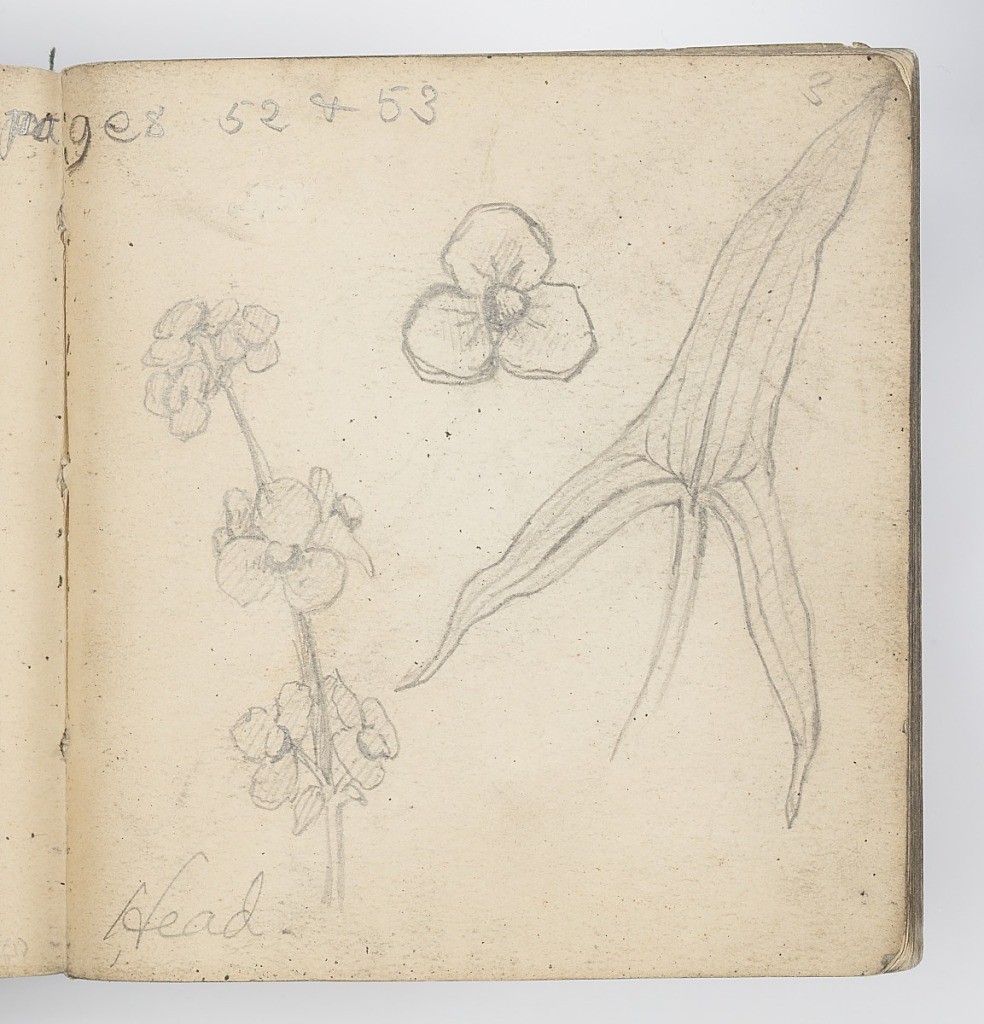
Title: Sketchbook Page: Arrow Head
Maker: Kenyon Cox, American, 1856–1919
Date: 1874
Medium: Graphite on paper
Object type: Sketchbook folio
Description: Recto: Sketch of three groups of flowers on a stem, left; study of single flower, center; study of three-pronged leaf, right.
Verso: Sketch of two large heart-shaped leaves.